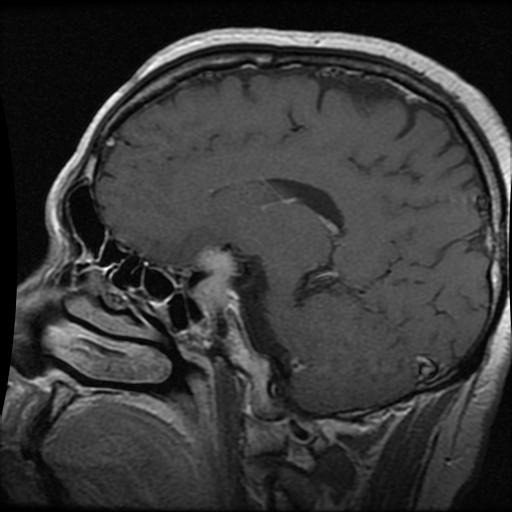
Label: pituitary